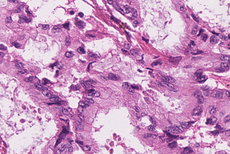
Tumor epithelial tissue: yes
Tumor-associated stroma tissue: no
Normal tissue: no